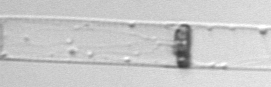
Label: Dactyliosolen_blavyanus